Field crop: tomato
Growth stage: 1
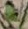
Species: solanum